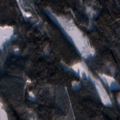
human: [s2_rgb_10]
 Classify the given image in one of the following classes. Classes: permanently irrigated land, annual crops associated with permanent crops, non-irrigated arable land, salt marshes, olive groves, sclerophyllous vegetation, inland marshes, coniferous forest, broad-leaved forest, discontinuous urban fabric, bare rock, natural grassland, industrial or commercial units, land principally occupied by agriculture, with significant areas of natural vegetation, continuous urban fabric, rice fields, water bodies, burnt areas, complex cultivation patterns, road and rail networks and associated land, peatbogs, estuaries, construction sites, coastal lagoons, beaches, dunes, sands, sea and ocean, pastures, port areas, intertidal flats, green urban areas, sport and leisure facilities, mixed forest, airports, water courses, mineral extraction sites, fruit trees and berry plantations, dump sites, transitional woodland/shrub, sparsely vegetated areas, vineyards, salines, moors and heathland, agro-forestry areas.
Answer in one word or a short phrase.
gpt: coniferous forest, mixed forest, transitional woodland/shrub